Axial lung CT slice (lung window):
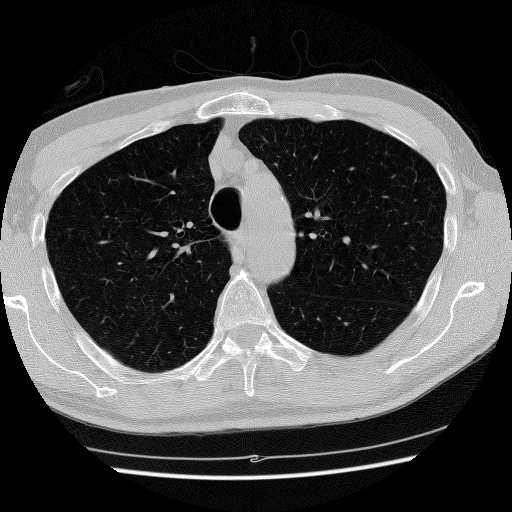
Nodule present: no